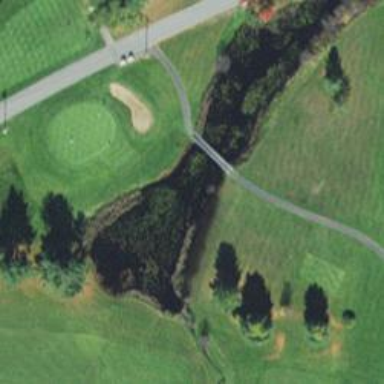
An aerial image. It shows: Footway road that serves as bridge over golf path.